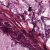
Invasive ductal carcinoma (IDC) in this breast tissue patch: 0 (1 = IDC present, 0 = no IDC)